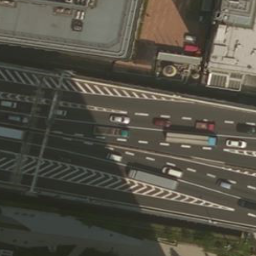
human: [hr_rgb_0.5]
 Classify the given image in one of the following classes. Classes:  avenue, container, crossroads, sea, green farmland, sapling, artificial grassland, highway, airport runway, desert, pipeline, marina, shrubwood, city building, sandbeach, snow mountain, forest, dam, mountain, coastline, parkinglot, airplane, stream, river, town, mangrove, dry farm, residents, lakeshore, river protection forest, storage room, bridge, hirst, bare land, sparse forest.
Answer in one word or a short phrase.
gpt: highway